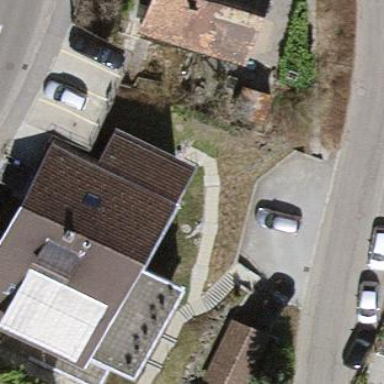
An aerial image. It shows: Simple house.